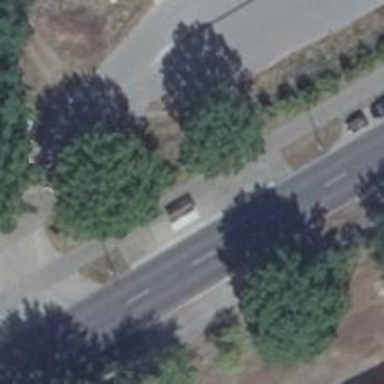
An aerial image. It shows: Public transport shelter.